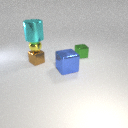
small brown metal cube below small yellow metal sphere